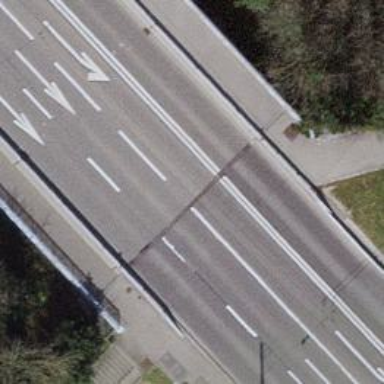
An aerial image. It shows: Primary highway with asphalt surface. It has trolley wires installed.